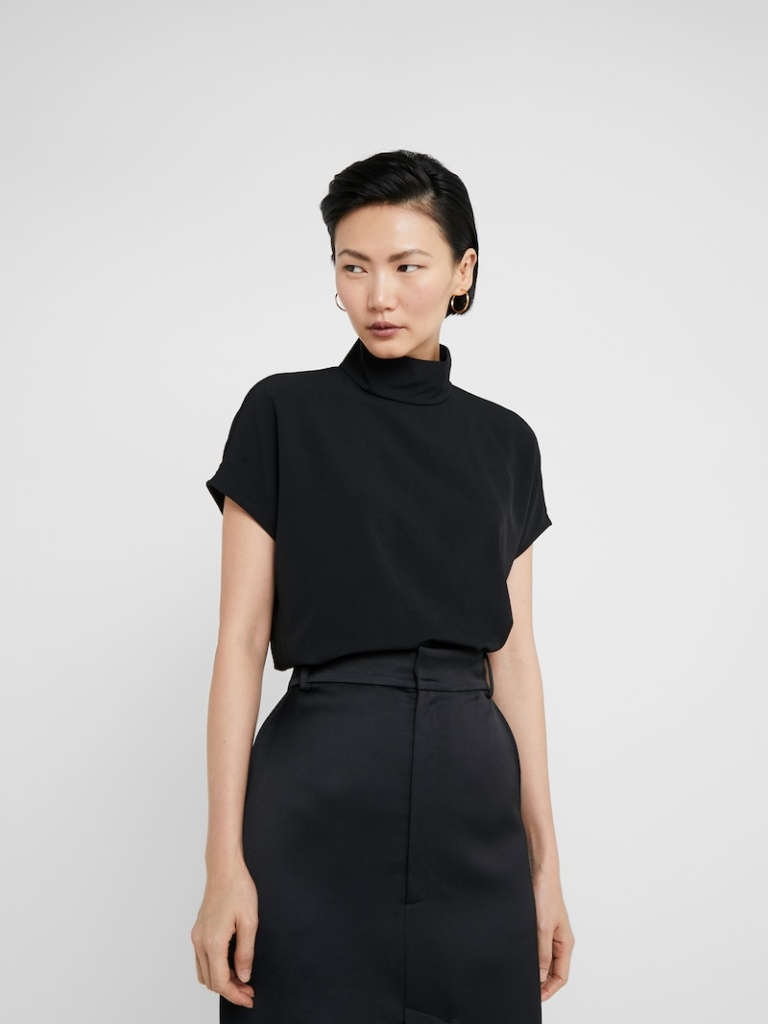
jersey relaxed short sleeve hip length Fully Tucked in turtleneck turtleneck